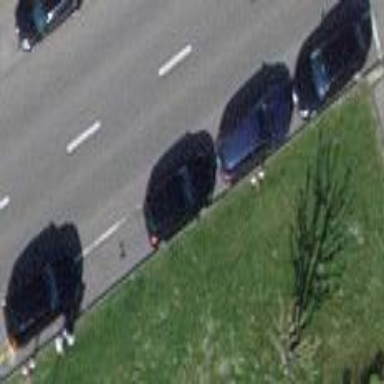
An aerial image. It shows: Street side parking area.